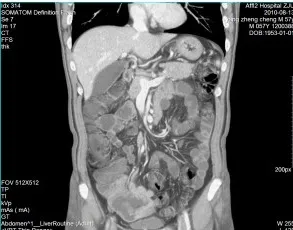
The abdominal computerized tomography scan revealed metastatic tumor mass of jejunum (a and b).
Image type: radiology (ct)